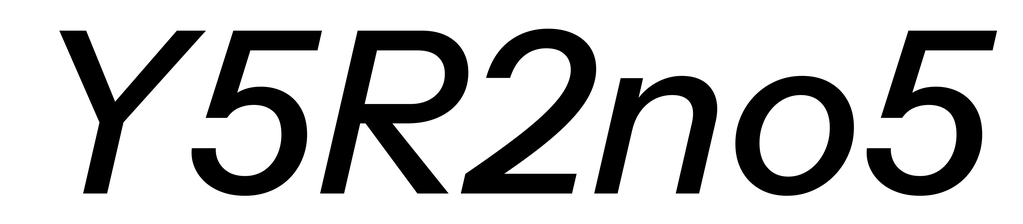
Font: InstrumentSans-Italic_Medium_Italic